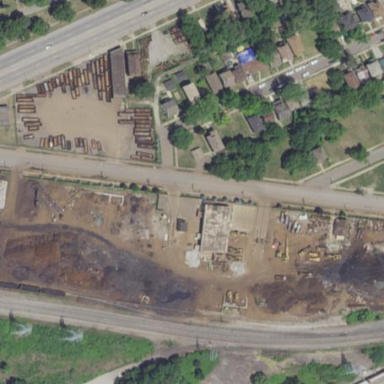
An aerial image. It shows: Scrap yard located in industrial area.